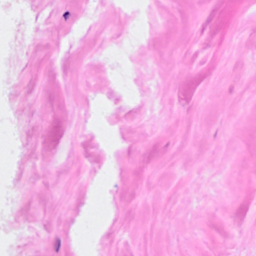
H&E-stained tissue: Breast